Question: I am trying to use <URL>.
When I open <URL>, the selection is updated and the blue div gains a green border.
However; visiting in 'Firefox 31' will, after step 2, position the caret but NOT move the green border... and after step 3, will not position the caret at all.
## My Question:
How can I reliably set the position of the caret inside a 'contenteditable' 'div' regardless of what the "current" selection/focus is?
## Screenshot of example:

## HTML:
'''
<div id="msg">Every 2 seconds, a setInterval fires that tells rangy to set the selection to the firstChild (ie: text node) of the blue div at index 49 (between the second 2 arrows).</div>
<ol>
<li><span>Click the blue div, between the first 2 arrows, watch to see rangy reposition the caret.</span></li>
<li><span>Click the red div, between the arrows, watch to see rangy reposition the caret. (Doesn't also move focus in Firefox 31 ?!?)</span></li>
<li><span>Click this list right here.</span></li>
<li><h4>DOES THE CARET REPOSITION?!?!</h4></li>
</ol>
<br />
<div contenteditable="true" id="one">CLICK HERE --><-- RANGY WILL REPOSITION HERE --><--</div>
<br />
<div contenteditable="true" id="two">CLICK HERE --><--</div>
'''
## CSS:
'''
div#one {
color: white;
background-color: #00f;
}
div#two {
color: white;
background-color: #f00;
}
div#msg {
background-color: #ccc;
padding: 10px;
}
:focus {
border: 2px solid lime;
padding: -2px;
}
'''
## JS:
'''
setInterval(function () {
rangy.getSelection().collapse($('#one')[0].firstChild, 49);
}, 2000);
'''
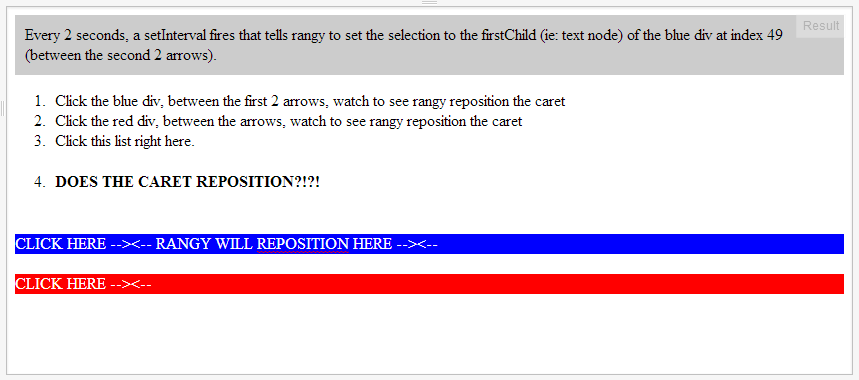
Answer: Rangy doesn't automatically deal with the focus in the same way that the native browser selection API doesn't deal with the focus. You need to do that yourself. In this case it's just a matter of calling the editable element's 'focus()' method:
'''
setInterval(function () {
var editableOne = $('#one')[0];
editableOne.focus();
rangy.getSelection().collapse(editableOne.firstChild, 49);
}, 2000);
'''
Demo: <URL>